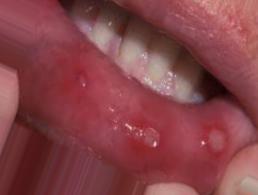
Condition: Mouth Ulcer